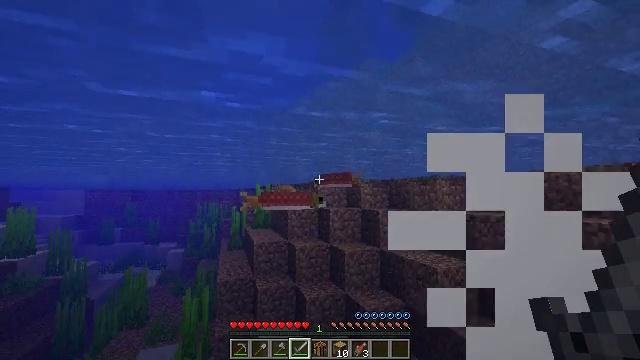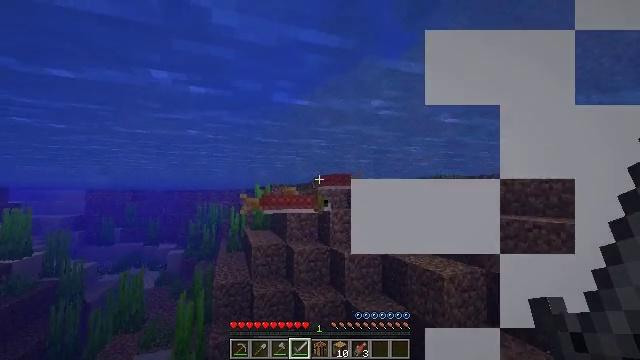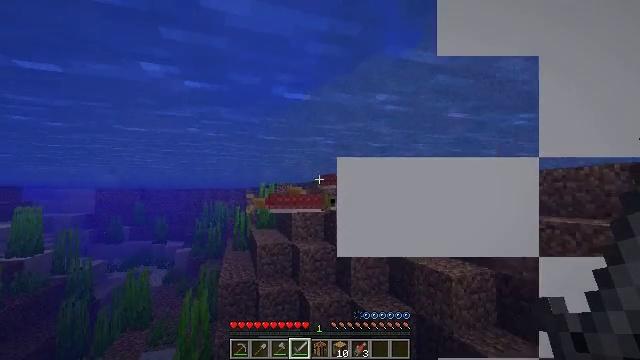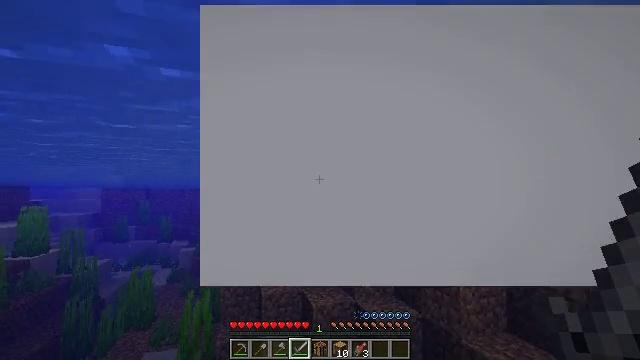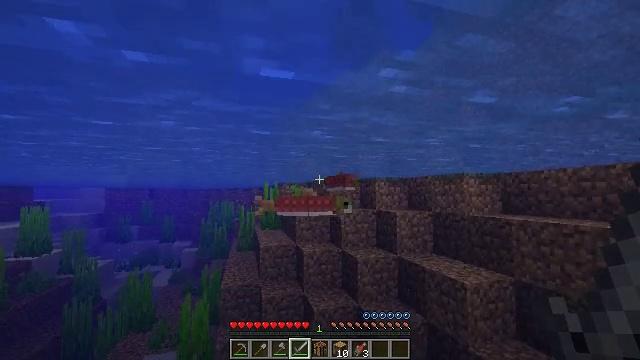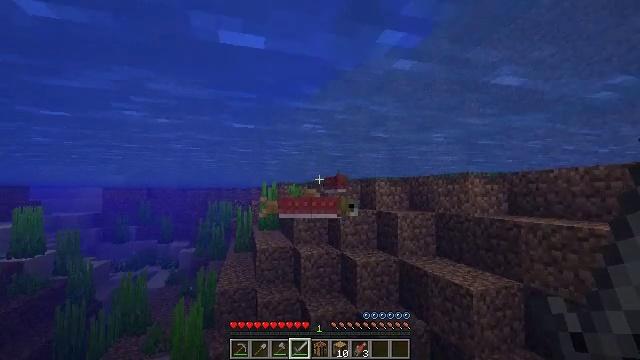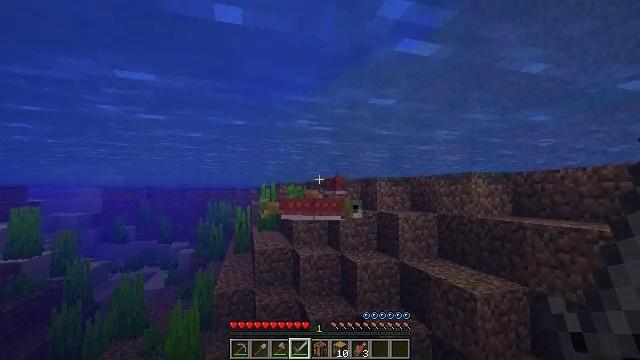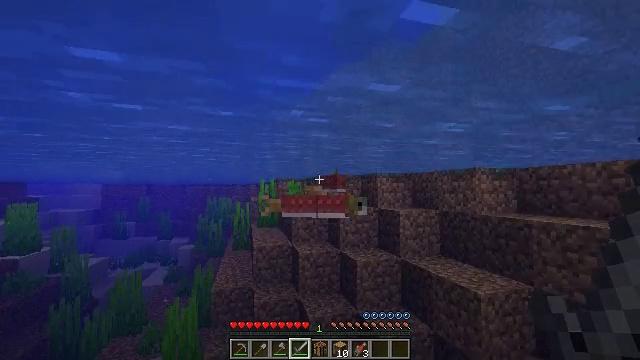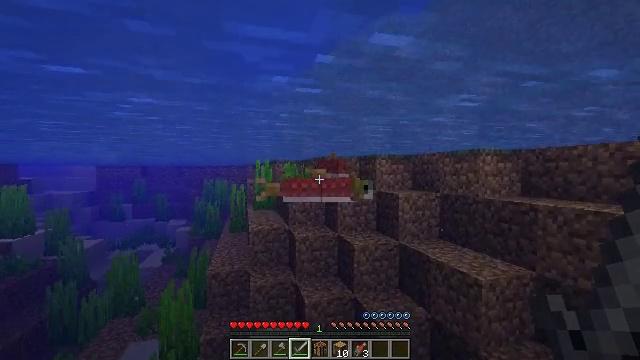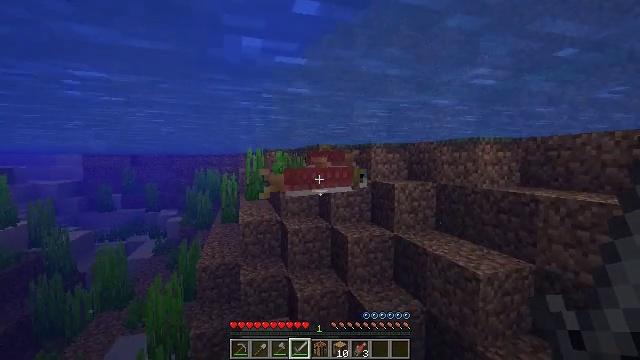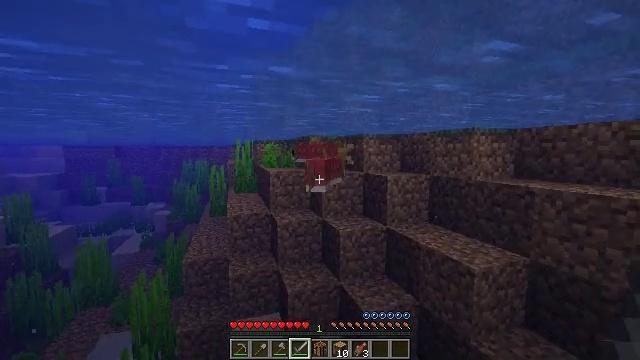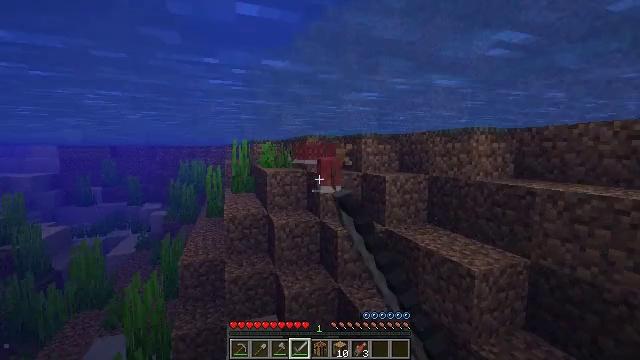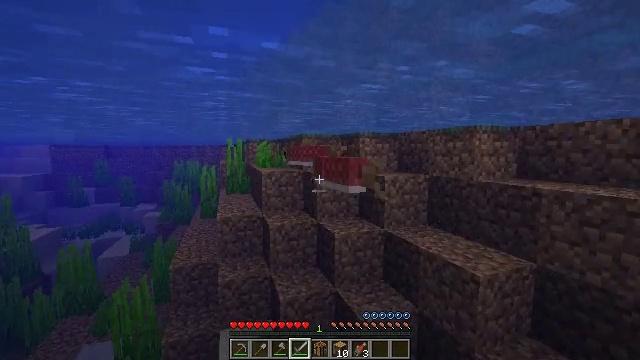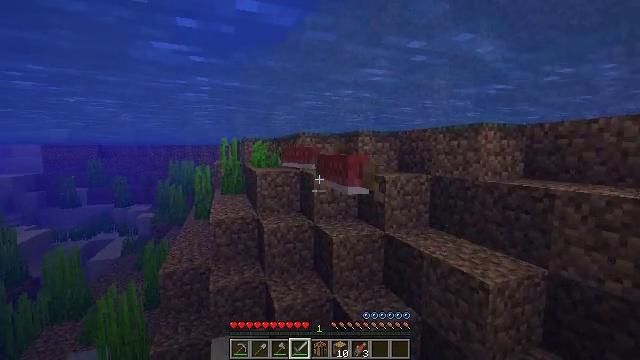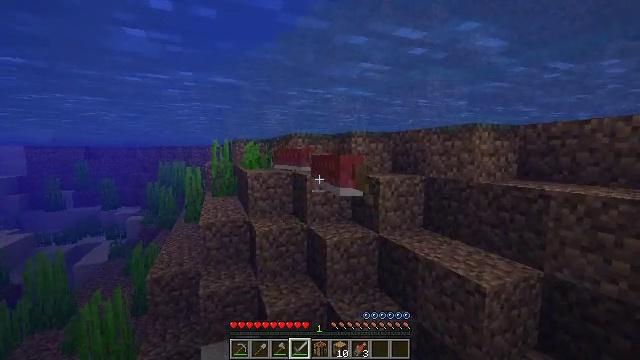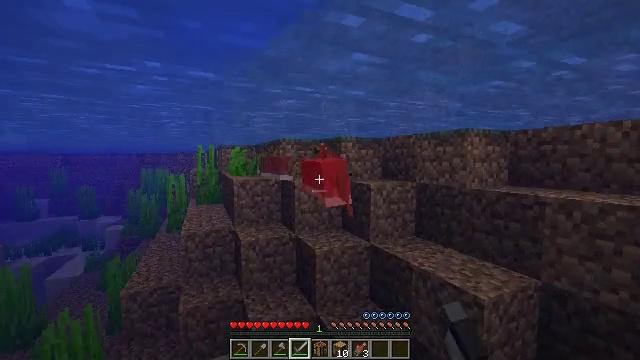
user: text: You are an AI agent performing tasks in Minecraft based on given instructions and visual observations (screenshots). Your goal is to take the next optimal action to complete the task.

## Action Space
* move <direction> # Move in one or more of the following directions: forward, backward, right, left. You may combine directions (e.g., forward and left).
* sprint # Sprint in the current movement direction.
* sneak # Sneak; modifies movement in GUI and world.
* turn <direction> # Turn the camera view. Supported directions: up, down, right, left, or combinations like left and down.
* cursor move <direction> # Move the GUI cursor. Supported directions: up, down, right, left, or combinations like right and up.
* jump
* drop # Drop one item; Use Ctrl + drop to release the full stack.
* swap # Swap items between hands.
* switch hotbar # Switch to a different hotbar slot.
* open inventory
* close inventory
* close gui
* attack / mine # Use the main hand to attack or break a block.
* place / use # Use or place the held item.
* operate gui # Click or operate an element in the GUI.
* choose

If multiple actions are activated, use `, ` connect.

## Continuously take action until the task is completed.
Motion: motion action
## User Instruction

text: Hunt a salmon.
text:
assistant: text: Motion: move forward
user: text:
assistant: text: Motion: move forward, turn left
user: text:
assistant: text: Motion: move forward, turn left
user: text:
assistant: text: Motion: move forward
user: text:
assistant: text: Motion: move forward
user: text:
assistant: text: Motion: move forward
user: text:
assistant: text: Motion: move forward
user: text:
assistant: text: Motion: move forward, turn down
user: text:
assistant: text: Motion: move forward, turn right and down
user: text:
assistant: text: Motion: move forward, turn right and down, attack / mine
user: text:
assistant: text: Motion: move forward, attack / mine
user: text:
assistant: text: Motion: move forward, attack / mine
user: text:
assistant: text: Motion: move forward
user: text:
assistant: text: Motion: move forward, turn right, attack / mine
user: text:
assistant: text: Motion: move forward, turn right and up, attack / mine
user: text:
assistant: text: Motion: turn right and up
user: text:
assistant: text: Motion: attack / mine
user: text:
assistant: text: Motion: attack / mine
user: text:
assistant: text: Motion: move forward, attack / mine
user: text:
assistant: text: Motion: move forward
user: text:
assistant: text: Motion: move forward, attack / mine
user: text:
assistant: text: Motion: move forward, turn left, attack / mine
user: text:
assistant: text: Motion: move forward, turn left and down
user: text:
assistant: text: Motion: move forward
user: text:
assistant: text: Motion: move forward, attack / mine
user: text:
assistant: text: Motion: move forward, turn left, attack / mine
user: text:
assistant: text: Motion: turn left
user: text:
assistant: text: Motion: move forward, turn left
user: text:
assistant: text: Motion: move forward, turn left, attack / mine
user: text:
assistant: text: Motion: move forward, turn left and down, attack / mine